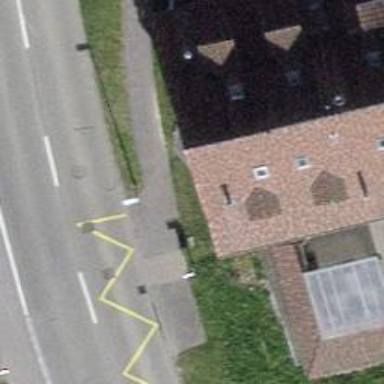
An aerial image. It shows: Bus stop with platform for public transport.